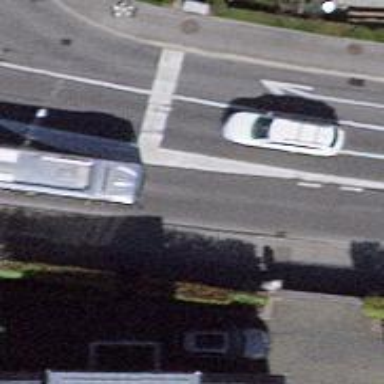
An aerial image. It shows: Road with traffic signals.